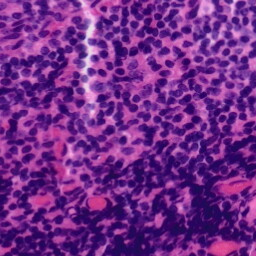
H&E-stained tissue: Tonsil